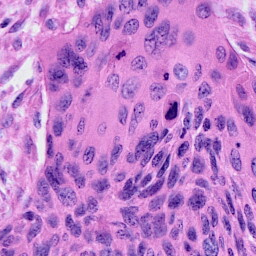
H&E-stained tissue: Cervix